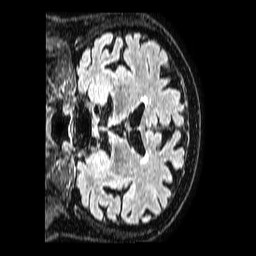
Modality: FLAIR
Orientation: coronal
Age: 79
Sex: male
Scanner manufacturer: philips
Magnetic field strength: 1.5 T
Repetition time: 4.8 s
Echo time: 0.3 s